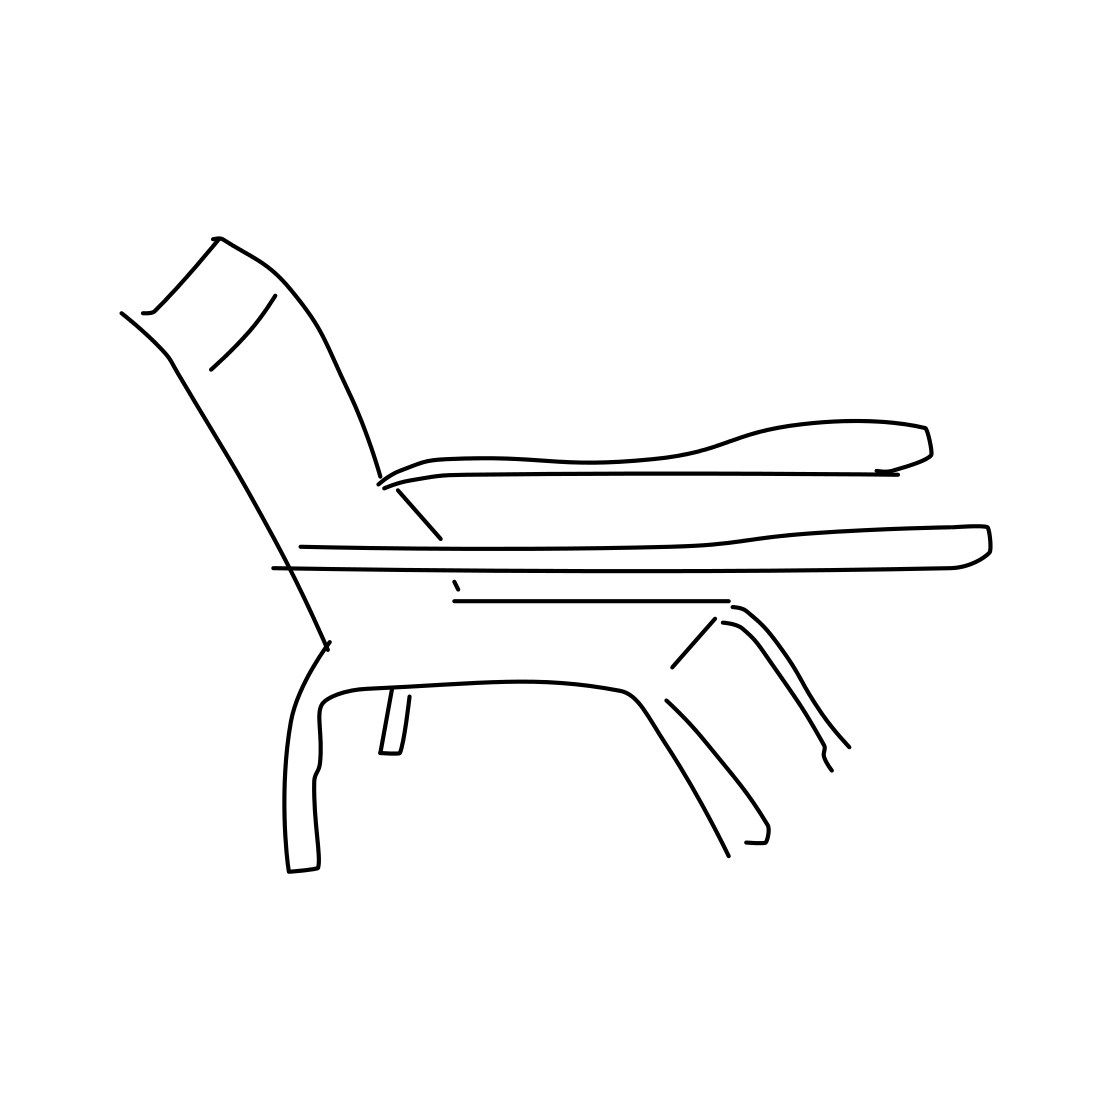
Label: armchair